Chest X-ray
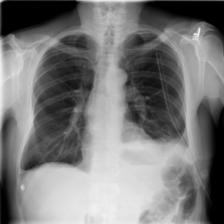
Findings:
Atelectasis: positive
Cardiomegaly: negative
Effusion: positive
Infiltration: negative
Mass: negative
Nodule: negative
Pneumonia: negative
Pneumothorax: positive
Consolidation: negative
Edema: negative
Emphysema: negative
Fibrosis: negative
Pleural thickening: negative
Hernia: negative